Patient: sex F, age 54
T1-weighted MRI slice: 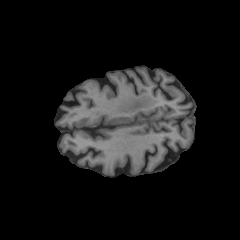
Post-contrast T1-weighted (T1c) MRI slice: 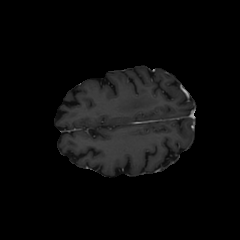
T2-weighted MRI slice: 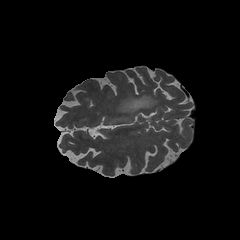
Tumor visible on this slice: yes
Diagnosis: Glioblastoma, IDH-wildtype
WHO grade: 4